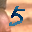
Label: 5